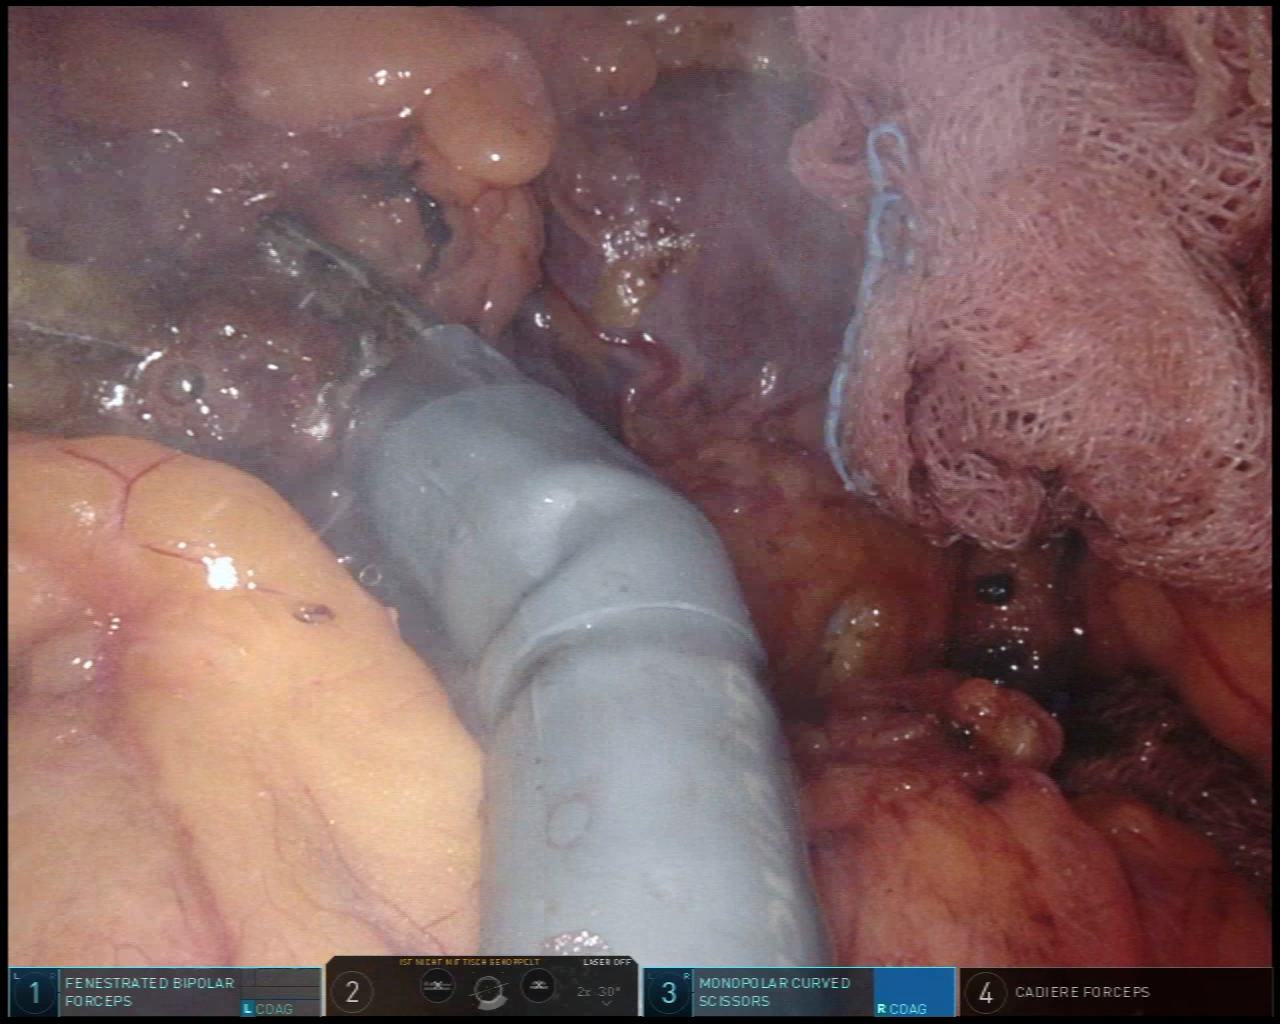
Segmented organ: spleen
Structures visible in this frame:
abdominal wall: no
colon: no
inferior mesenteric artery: no
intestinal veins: no
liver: no
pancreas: no
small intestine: no
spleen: yes
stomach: no
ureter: no
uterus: no
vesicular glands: no